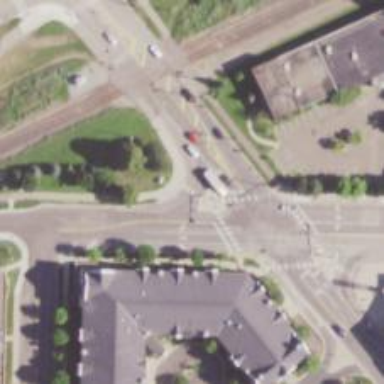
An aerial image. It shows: Asphalt cycleway with zebra crossing.